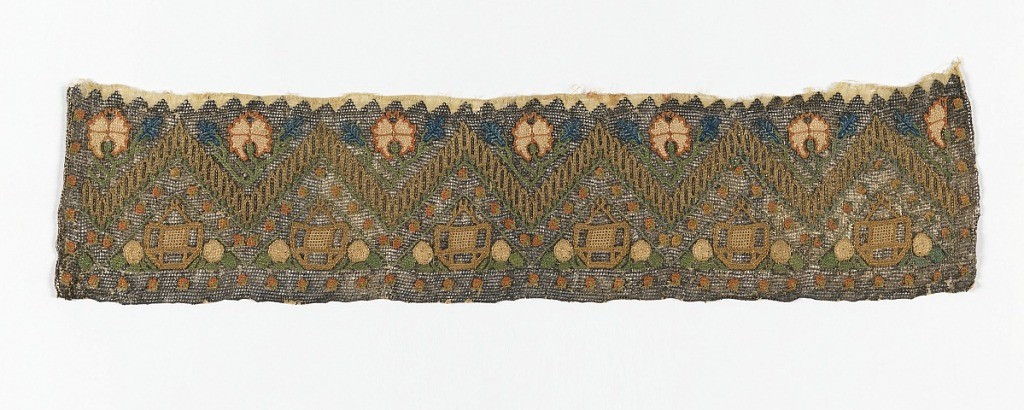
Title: Towel end
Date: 19th century
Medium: silk and metallic threads on cotton foundation Technique: embroidered on plain weave
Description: Strip of embroidery, probably a towel end, with a zigzag design, has pink carnations and small blue flowers above and stylized basket shapes below.